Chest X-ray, PA view. Patient: 53 years old, sex M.
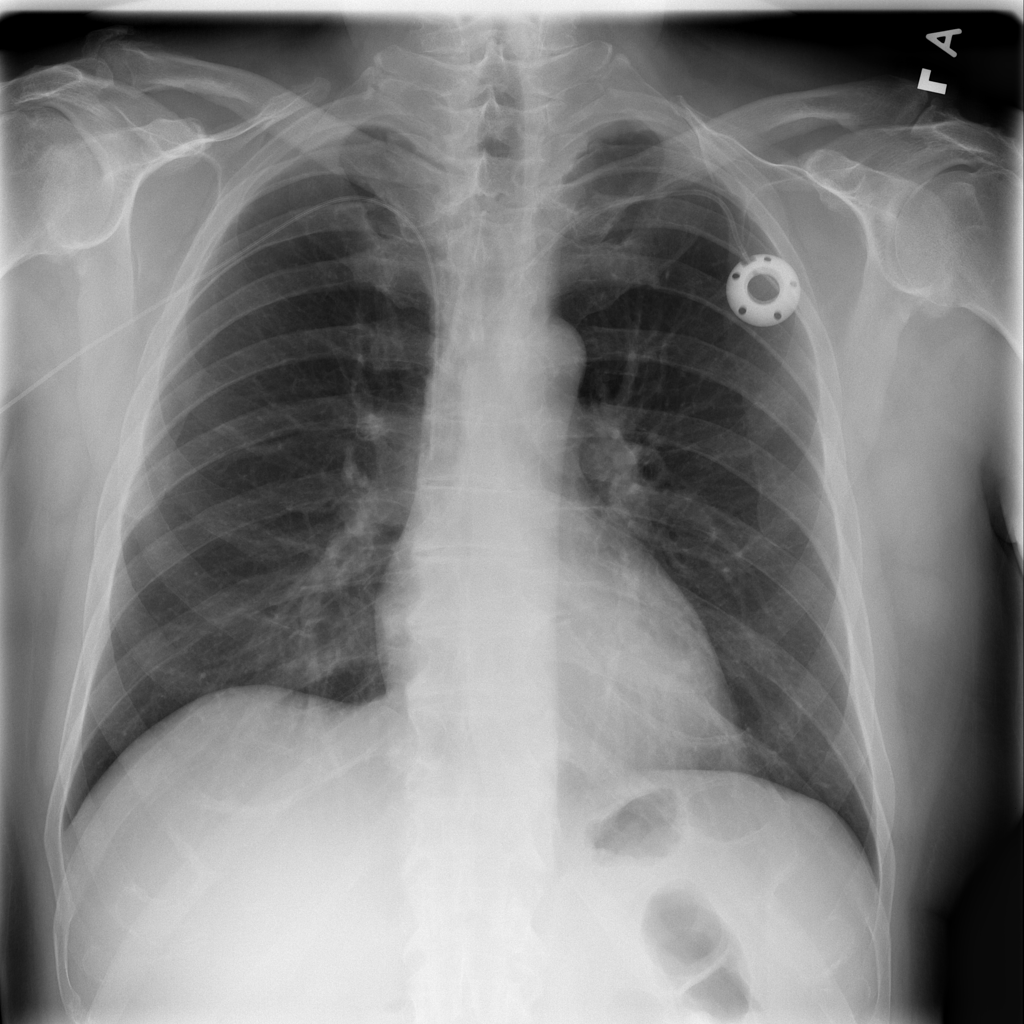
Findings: No Finding